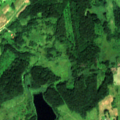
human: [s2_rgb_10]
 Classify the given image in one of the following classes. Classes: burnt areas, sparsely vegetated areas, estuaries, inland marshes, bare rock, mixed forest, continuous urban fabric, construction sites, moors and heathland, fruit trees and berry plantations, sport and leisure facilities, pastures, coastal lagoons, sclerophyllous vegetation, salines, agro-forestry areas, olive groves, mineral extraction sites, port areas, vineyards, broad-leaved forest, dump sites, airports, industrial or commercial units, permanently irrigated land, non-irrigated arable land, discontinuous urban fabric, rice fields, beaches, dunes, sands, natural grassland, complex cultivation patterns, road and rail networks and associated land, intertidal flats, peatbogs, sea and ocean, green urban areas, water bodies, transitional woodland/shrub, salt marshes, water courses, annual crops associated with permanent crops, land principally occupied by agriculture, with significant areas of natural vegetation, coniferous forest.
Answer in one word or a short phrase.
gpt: pastures, complex cultivation patterns, land principally occupied by agriculture, with significant areas of natural vegetation, mixed forest